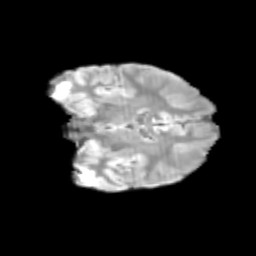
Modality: T2w
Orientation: coronal
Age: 11
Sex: male
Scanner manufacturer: siemens
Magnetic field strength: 3 T
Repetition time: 3.8 s
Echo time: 0.07 s